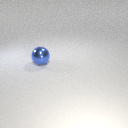
large blue metal sphere